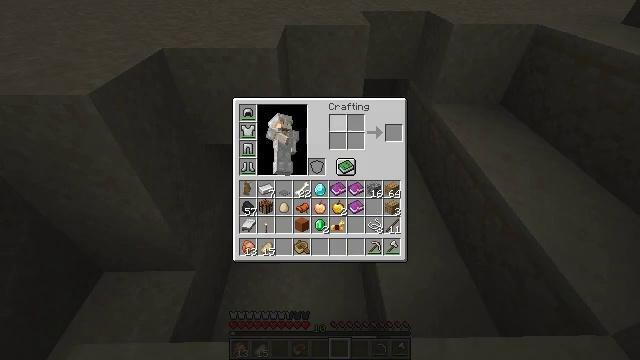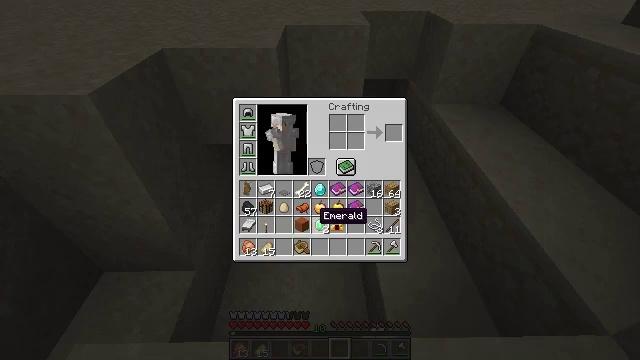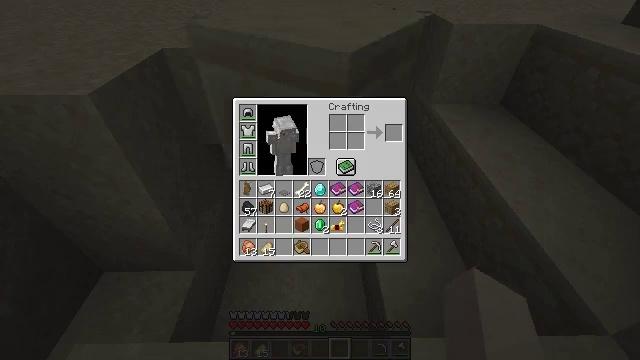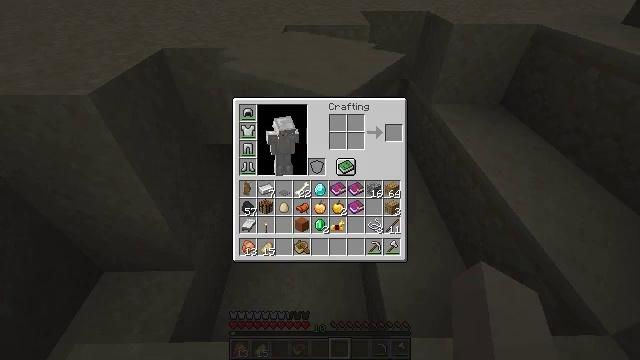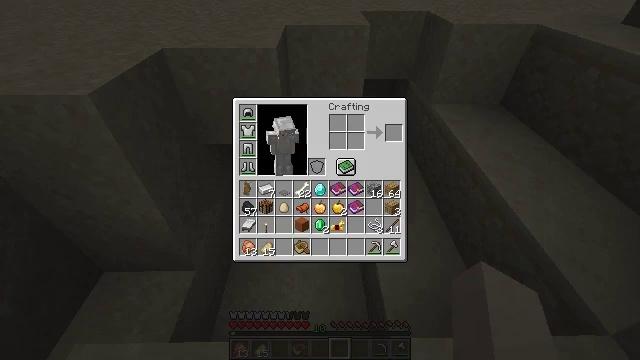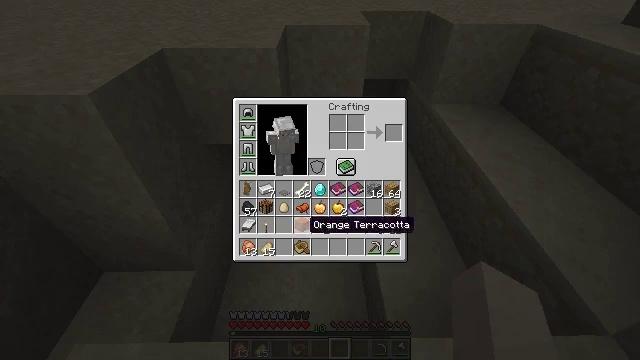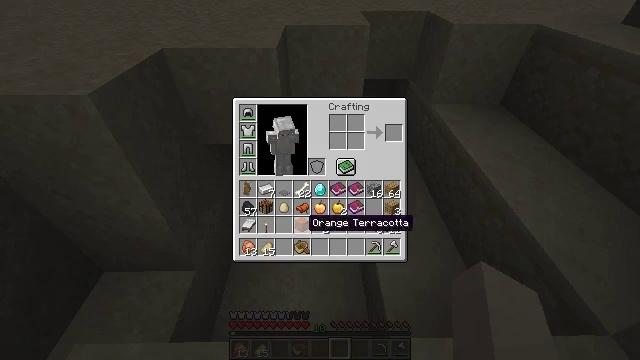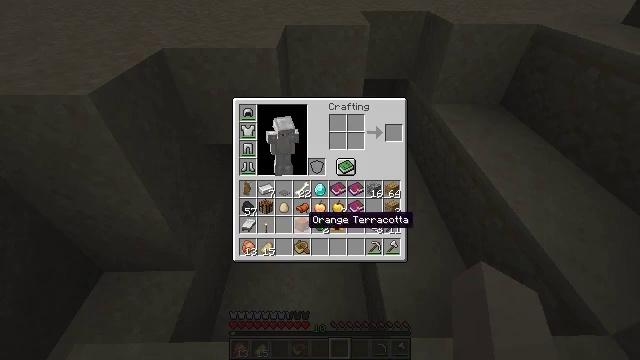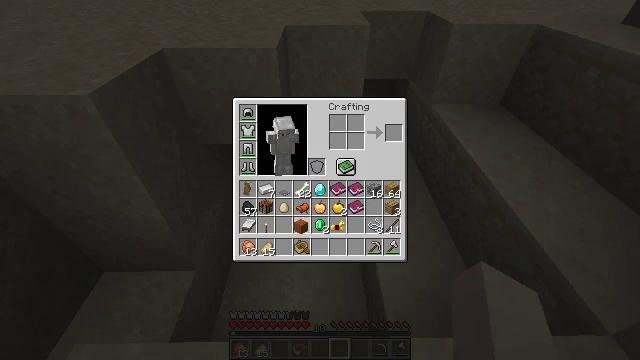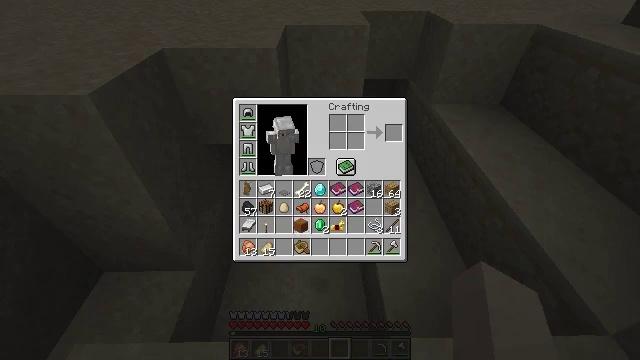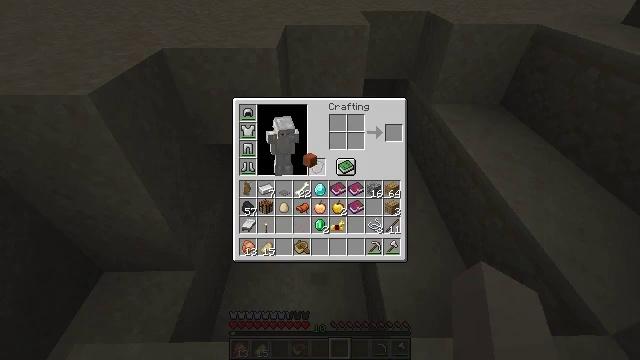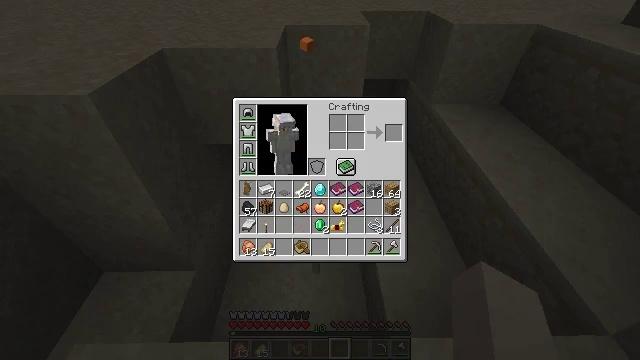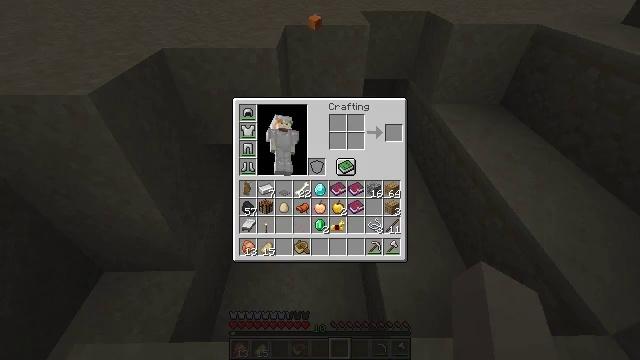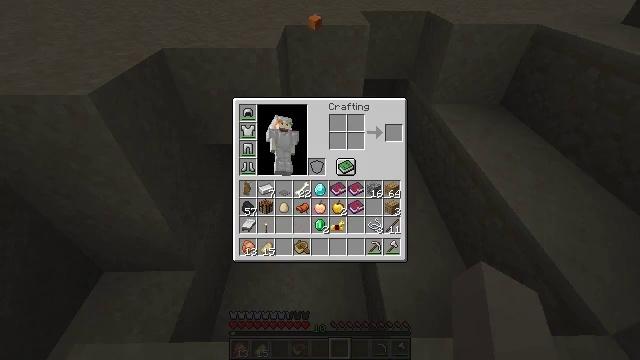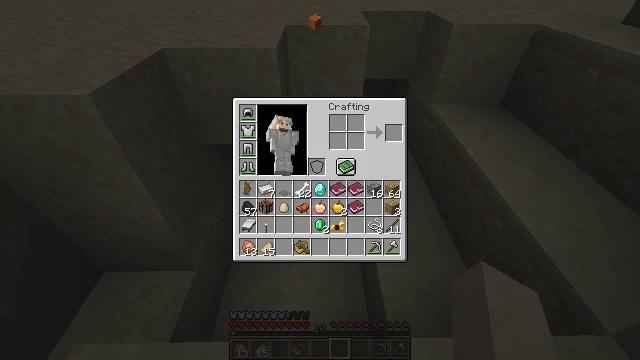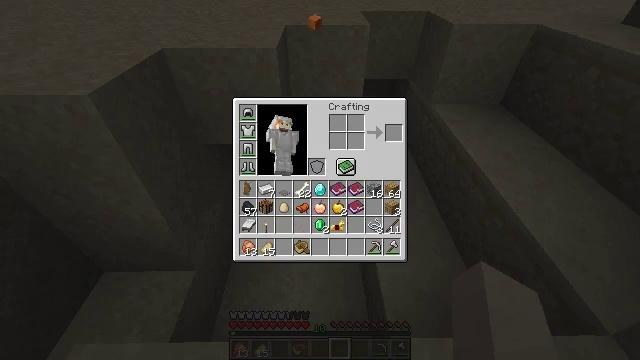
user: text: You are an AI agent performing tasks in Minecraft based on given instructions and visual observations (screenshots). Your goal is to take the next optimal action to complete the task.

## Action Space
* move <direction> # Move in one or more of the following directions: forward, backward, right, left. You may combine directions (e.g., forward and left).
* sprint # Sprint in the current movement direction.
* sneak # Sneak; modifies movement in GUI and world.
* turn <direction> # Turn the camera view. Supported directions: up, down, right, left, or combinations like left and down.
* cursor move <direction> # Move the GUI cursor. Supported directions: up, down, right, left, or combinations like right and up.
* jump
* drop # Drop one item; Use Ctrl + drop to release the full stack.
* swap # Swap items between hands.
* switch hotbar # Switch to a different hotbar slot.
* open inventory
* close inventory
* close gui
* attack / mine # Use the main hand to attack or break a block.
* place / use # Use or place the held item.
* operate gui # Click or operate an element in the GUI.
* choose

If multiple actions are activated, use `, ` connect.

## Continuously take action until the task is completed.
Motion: motion action
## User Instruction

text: Drop a orange terracotta.
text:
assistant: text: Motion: cursor move left and down, open gui
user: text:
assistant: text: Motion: cursor move left and down
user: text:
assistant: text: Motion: no_op
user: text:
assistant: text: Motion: no_op
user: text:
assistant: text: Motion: no_op
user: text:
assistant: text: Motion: no_op
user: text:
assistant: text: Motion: no_op
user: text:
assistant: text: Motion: operate gui
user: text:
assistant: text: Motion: operate gui
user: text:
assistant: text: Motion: cursor move right and up, operate gui
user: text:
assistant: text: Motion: cursor move up
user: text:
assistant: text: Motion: cursor move right and up
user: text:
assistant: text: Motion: operate gui
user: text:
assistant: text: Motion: operate gui
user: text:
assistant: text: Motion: operate gui
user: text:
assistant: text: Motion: no_op
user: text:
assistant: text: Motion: cursor move down
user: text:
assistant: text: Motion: cursor move left and down
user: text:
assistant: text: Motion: cursor move left and down
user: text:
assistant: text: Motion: no_op
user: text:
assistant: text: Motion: no_op